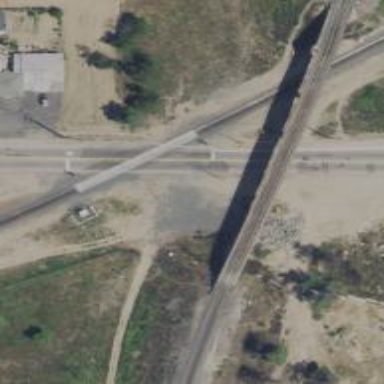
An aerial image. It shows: Level crossing with both lights and saltire in place.